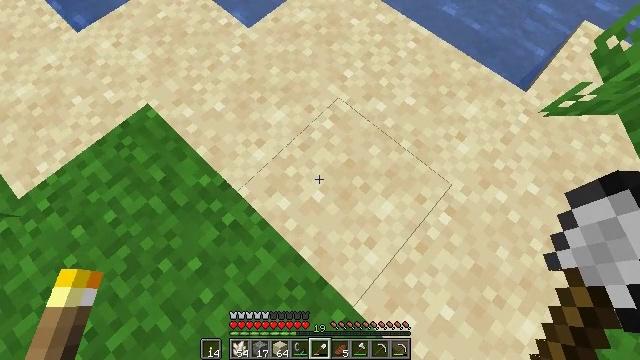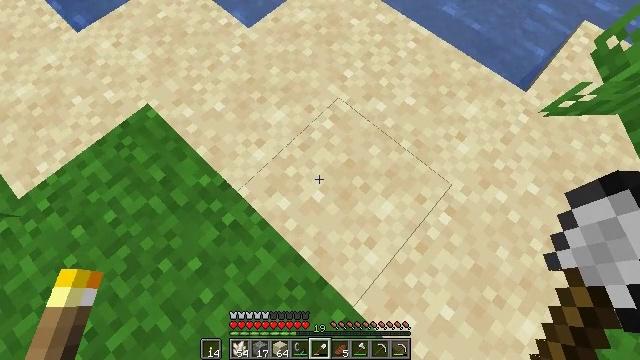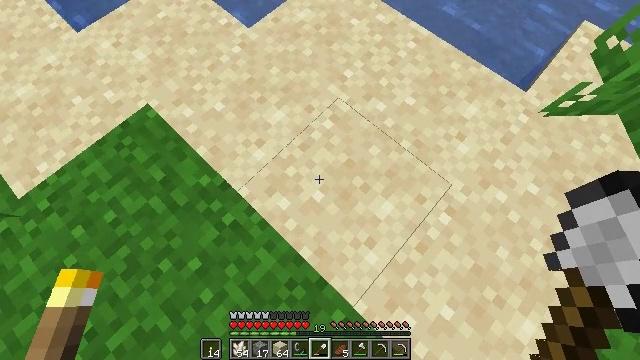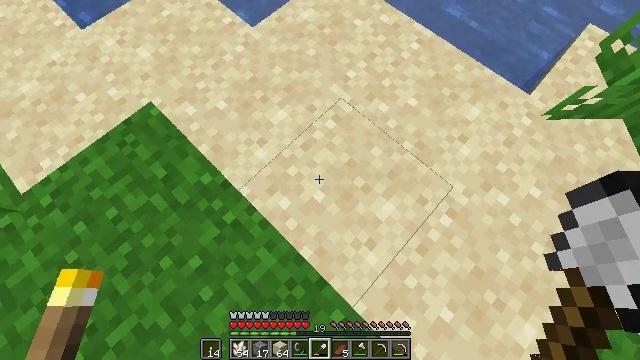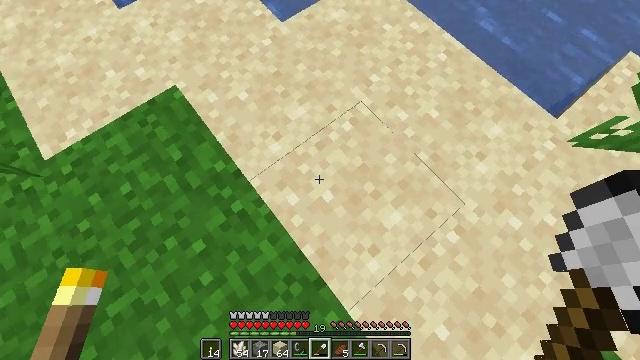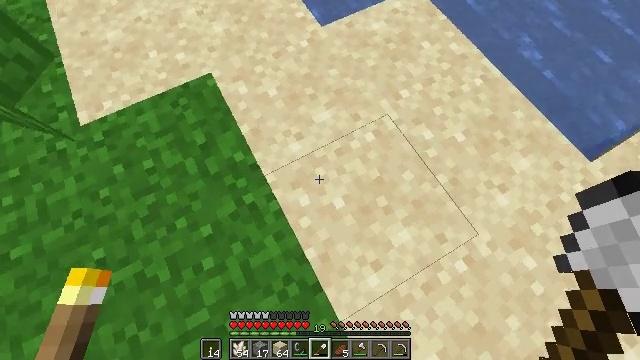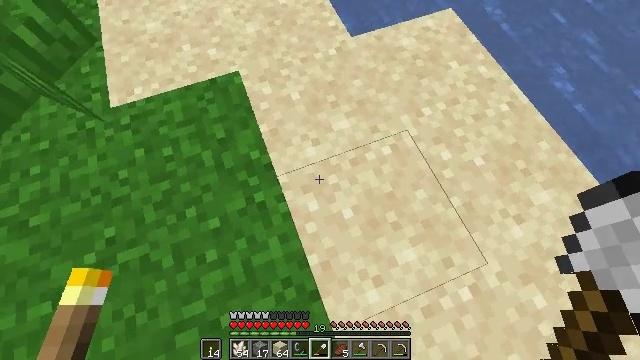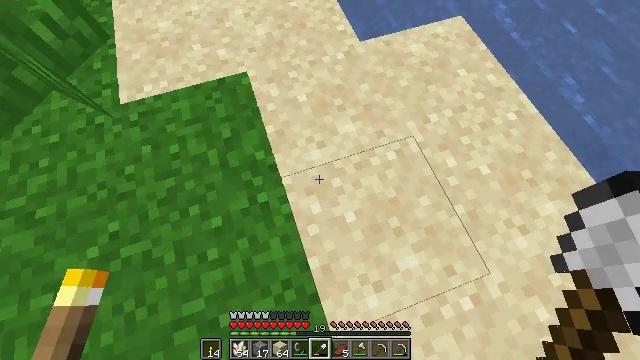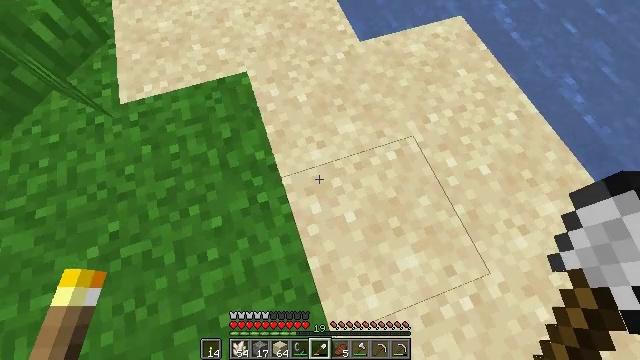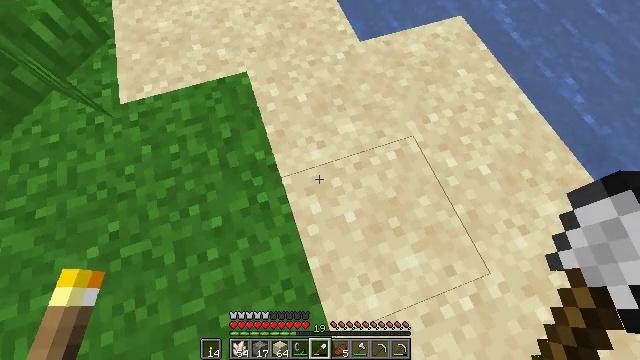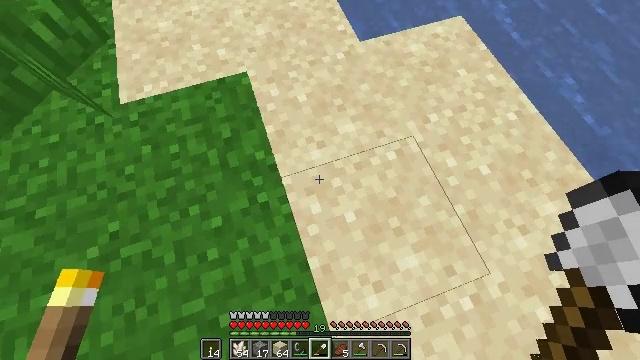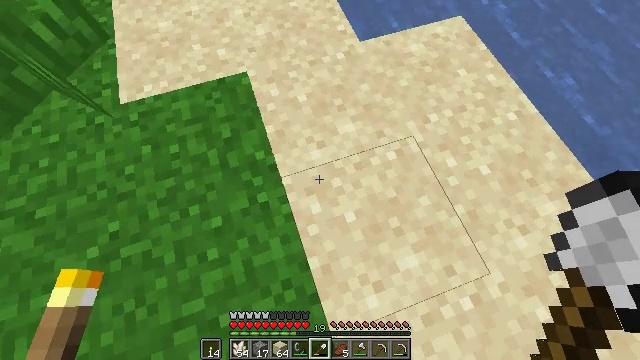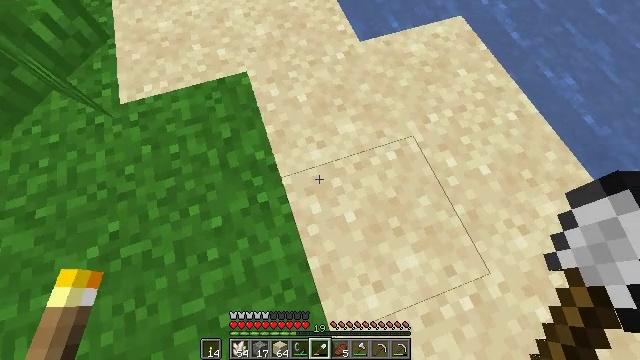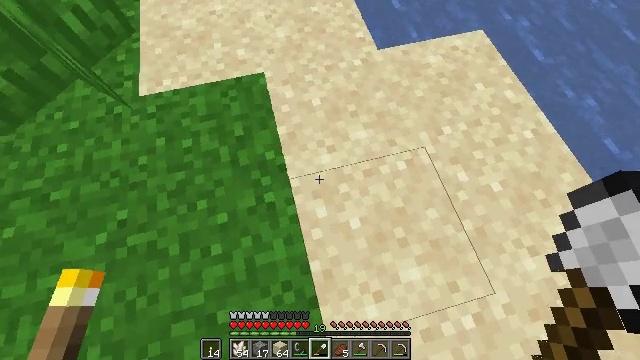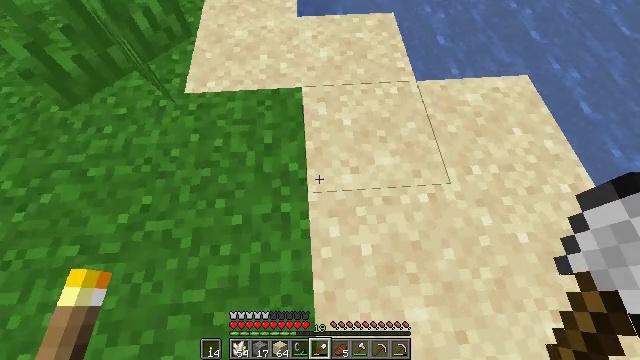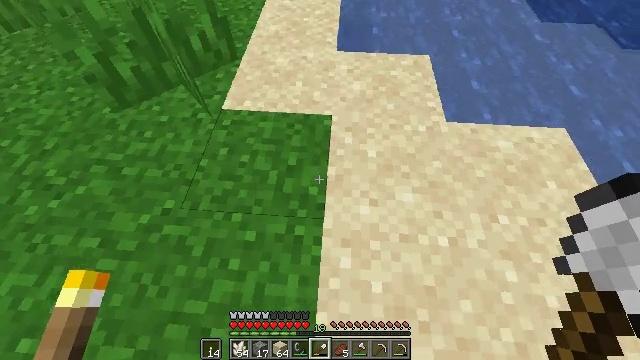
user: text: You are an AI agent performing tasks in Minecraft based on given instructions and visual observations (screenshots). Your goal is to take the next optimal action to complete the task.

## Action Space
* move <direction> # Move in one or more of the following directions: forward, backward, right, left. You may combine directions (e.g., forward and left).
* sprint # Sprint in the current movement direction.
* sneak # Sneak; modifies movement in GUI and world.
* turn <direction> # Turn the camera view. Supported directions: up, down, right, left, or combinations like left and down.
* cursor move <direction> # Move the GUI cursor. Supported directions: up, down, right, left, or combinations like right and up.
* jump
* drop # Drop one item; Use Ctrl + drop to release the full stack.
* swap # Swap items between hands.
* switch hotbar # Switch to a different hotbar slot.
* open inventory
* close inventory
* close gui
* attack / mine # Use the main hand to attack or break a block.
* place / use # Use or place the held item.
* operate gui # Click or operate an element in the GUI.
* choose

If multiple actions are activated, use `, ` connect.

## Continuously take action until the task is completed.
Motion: motion action
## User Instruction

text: Break the sand block.
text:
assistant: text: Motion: no_op
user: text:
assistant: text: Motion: no_op
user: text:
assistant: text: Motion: no_op
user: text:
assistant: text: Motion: turn left
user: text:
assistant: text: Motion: turn left and up
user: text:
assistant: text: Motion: turn left and up
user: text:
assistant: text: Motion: turn left
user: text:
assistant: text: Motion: no_op
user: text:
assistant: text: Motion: no_op
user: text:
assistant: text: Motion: no_op
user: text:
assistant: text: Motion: no_op
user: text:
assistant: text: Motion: no_op
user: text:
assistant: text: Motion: turn left
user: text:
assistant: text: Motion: turn left and up
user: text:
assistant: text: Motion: turn left and up
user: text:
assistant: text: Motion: turn left and up
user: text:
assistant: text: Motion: turn up
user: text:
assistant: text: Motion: turn up
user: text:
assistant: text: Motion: no_op
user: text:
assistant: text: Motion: no_op
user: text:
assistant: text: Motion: no_op
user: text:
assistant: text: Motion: move forward
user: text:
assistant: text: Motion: move forward
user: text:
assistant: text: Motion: move forward, turn left and down
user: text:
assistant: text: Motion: move forward, turn left and down
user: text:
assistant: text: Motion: move forward, turn left and down
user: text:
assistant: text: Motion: turn down
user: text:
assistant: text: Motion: turn left and down
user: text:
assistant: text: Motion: turn left and down
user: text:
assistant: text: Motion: turn down